Field crop: maize
Growth stage: 2
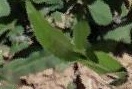
Species: maize